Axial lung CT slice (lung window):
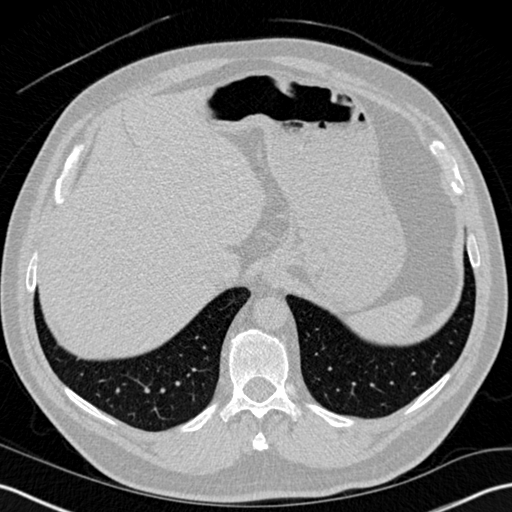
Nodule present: no